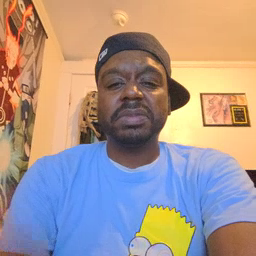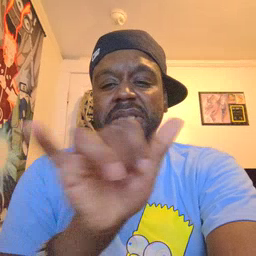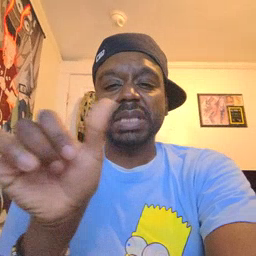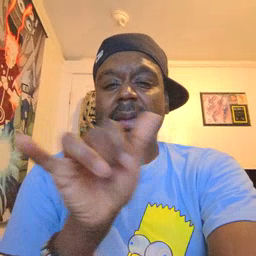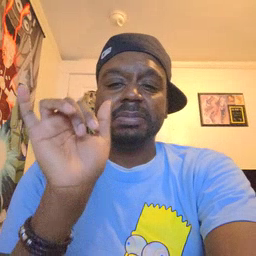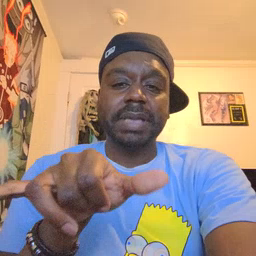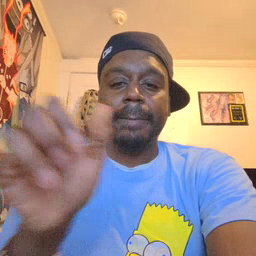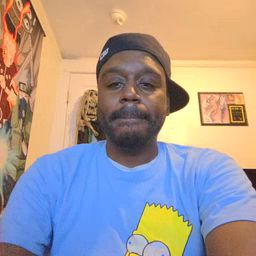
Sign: same